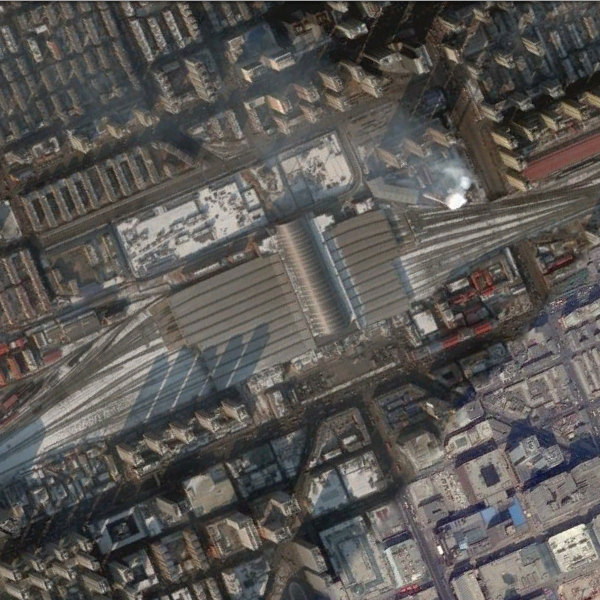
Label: RailwayStation